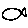
Label: fish